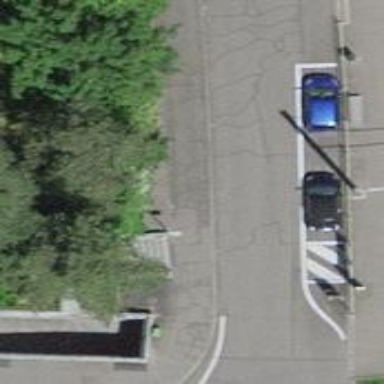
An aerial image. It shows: Footway along the road.